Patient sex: M
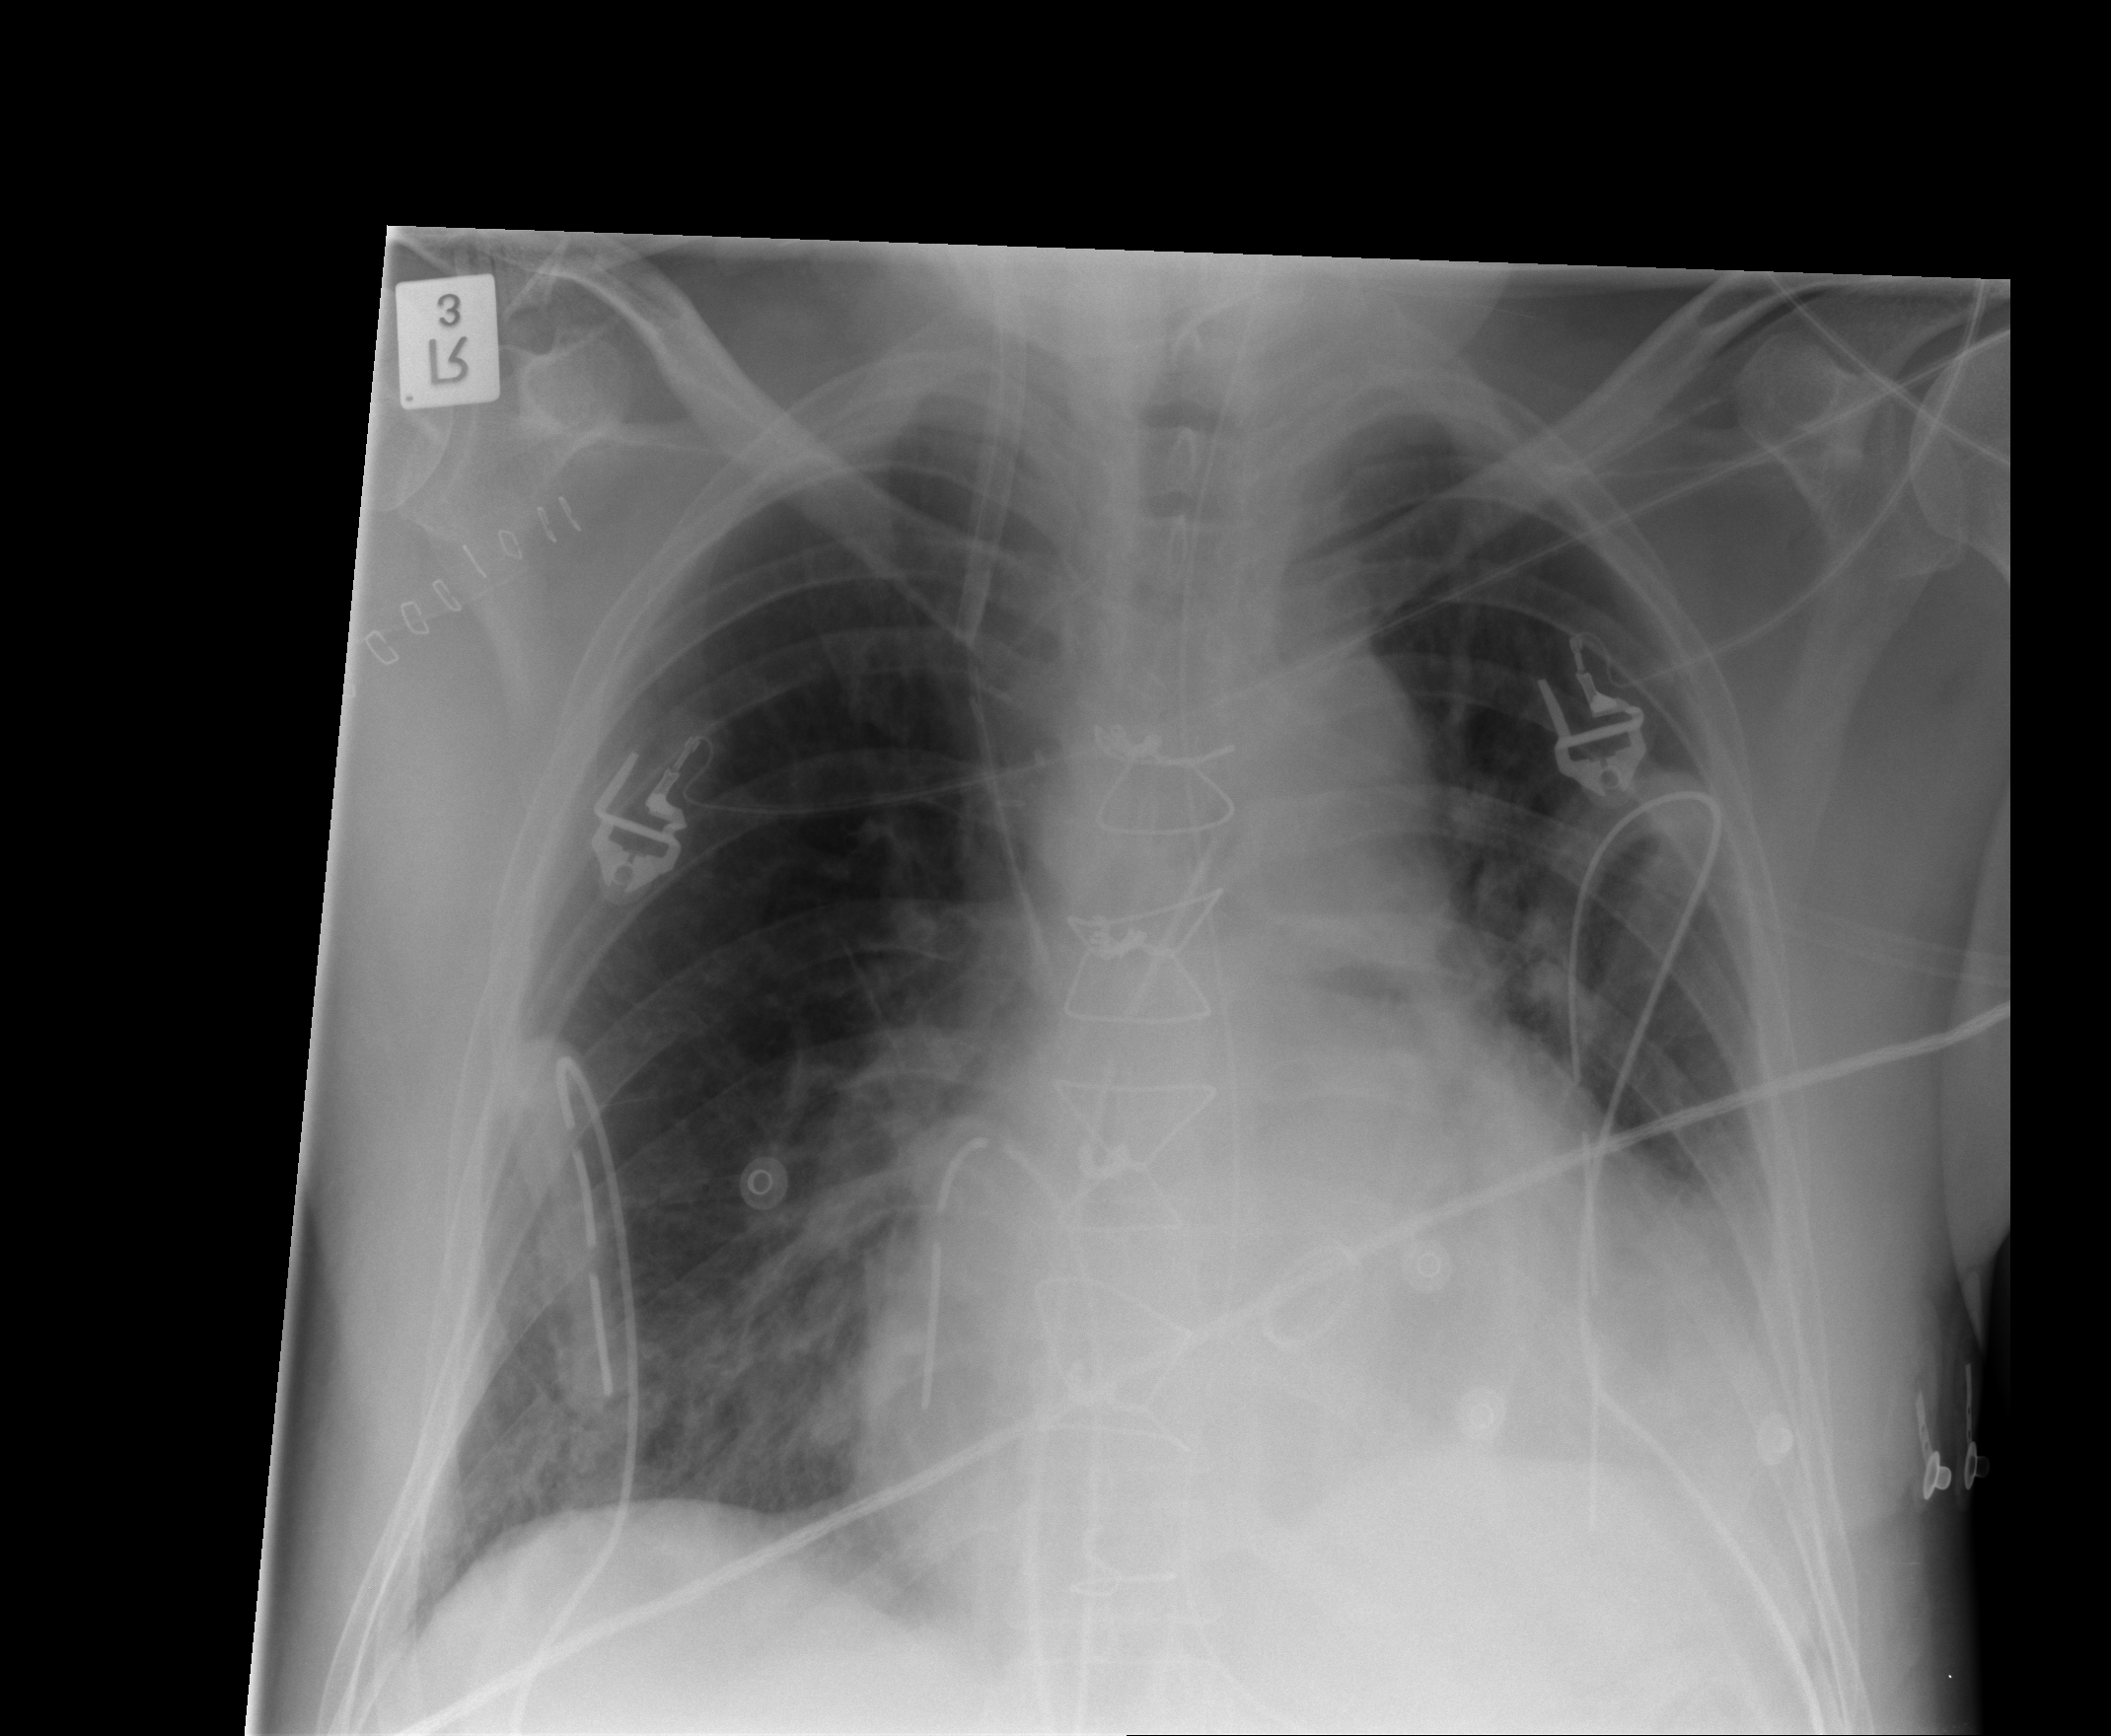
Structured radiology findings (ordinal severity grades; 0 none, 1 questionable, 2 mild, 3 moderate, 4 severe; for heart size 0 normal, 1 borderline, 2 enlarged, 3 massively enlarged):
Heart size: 2
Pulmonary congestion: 1
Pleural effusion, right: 0
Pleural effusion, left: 1
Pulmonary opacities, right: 1
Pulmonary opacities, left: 0
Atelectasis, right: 2
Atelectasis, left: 0